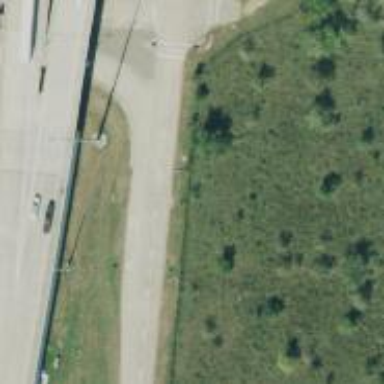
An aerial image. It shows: Tertiary road with frontage road.